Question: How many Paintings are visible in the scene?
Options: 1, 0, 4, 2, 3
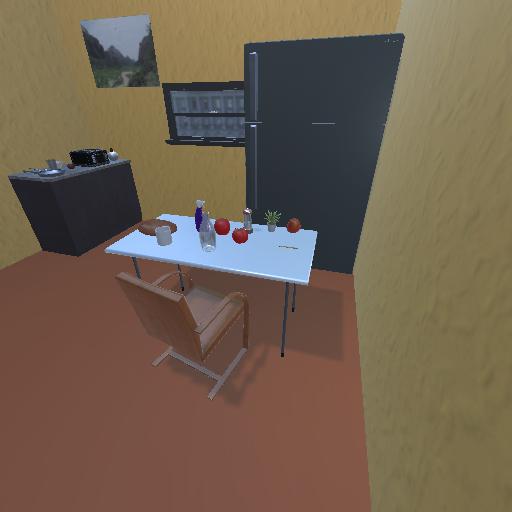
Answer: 1